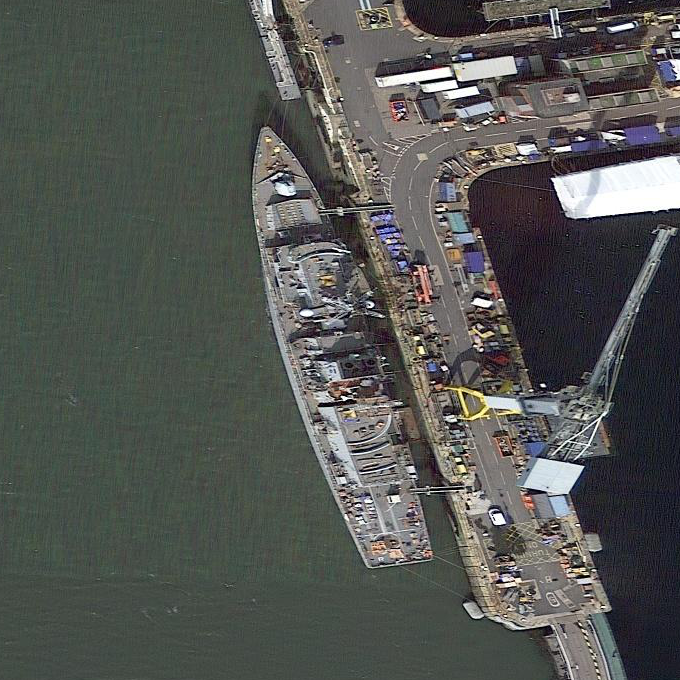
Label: destroyer